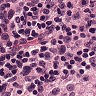
Metastatic tissue present: no